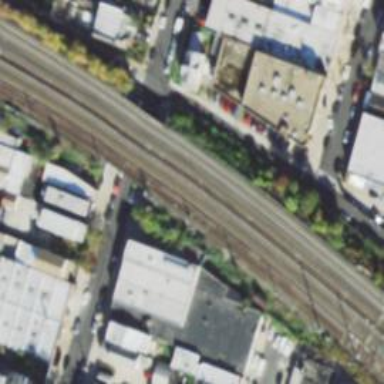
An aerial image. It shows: Railway bridge with electrified rail tracks.